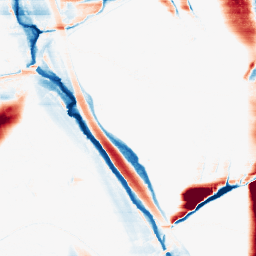
Category: morphological
Decomposition family: morphological_rect
Decomposition parameters: operation: average
width: 50
height: 3
Upsampling method: sinc_hamming
Upsampling parameters: scale: 2
kernel_size: 8
Upsampling scale: 2